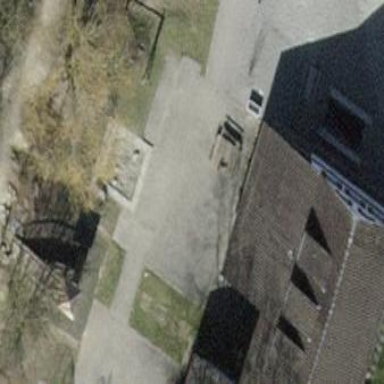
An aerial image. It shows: Kindergarten building.